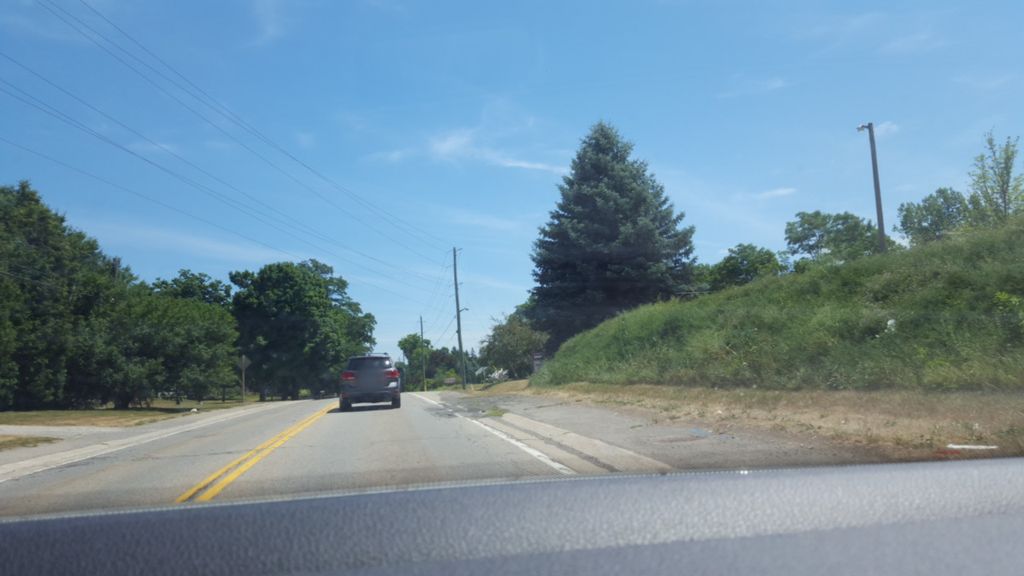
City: hamilton